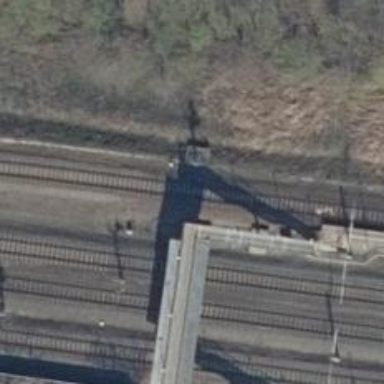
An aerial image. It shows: Railway signal.